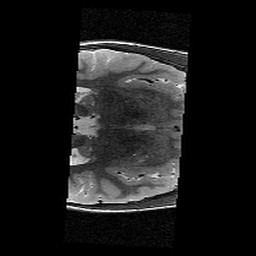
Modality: T2w
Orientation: axial
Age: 13
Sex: female
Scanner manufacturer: siemens
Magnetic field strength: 3 T
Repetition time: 9.23 s
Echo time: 0.067 s